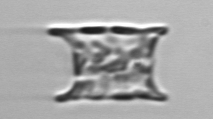
Label: Eucampia